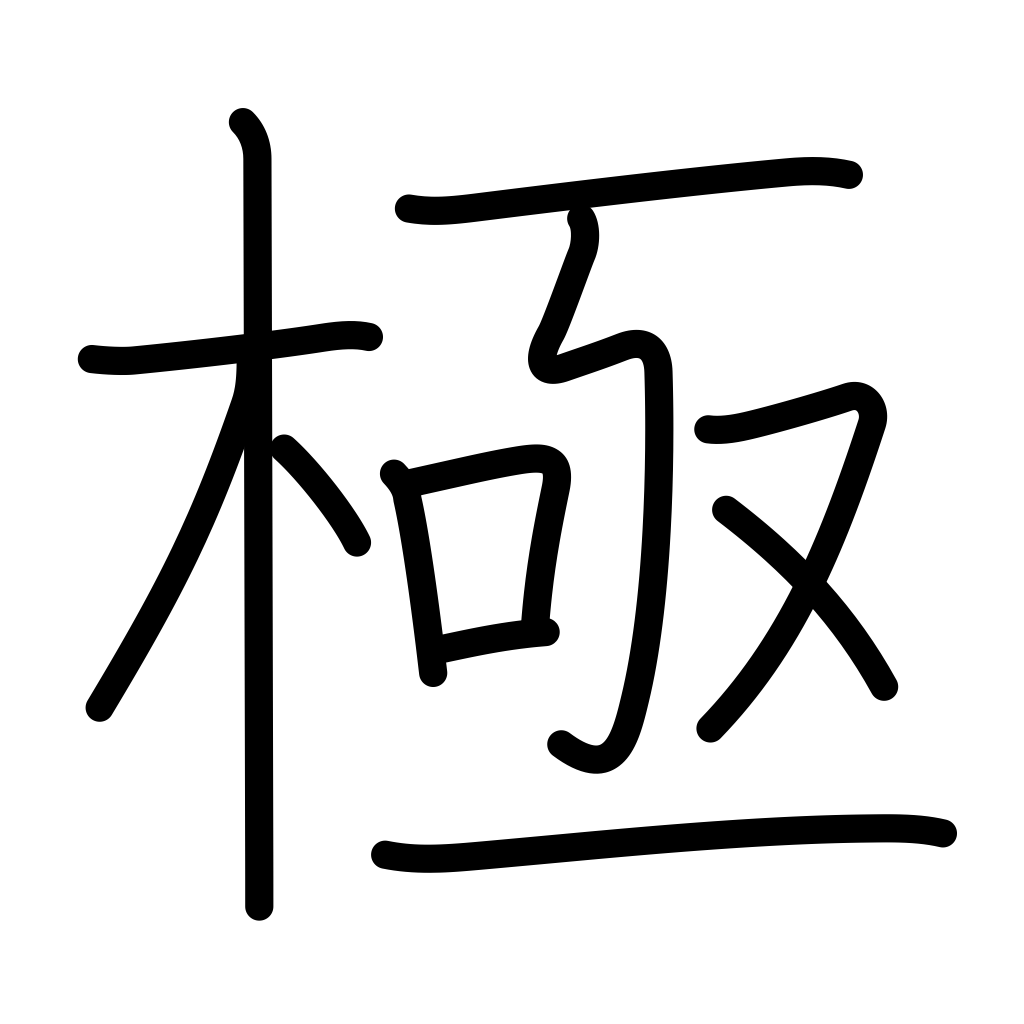
Meaning: poles, settlement, conclusion, end, highest rank, electric poles, very, extremely, most, highly, 10**48